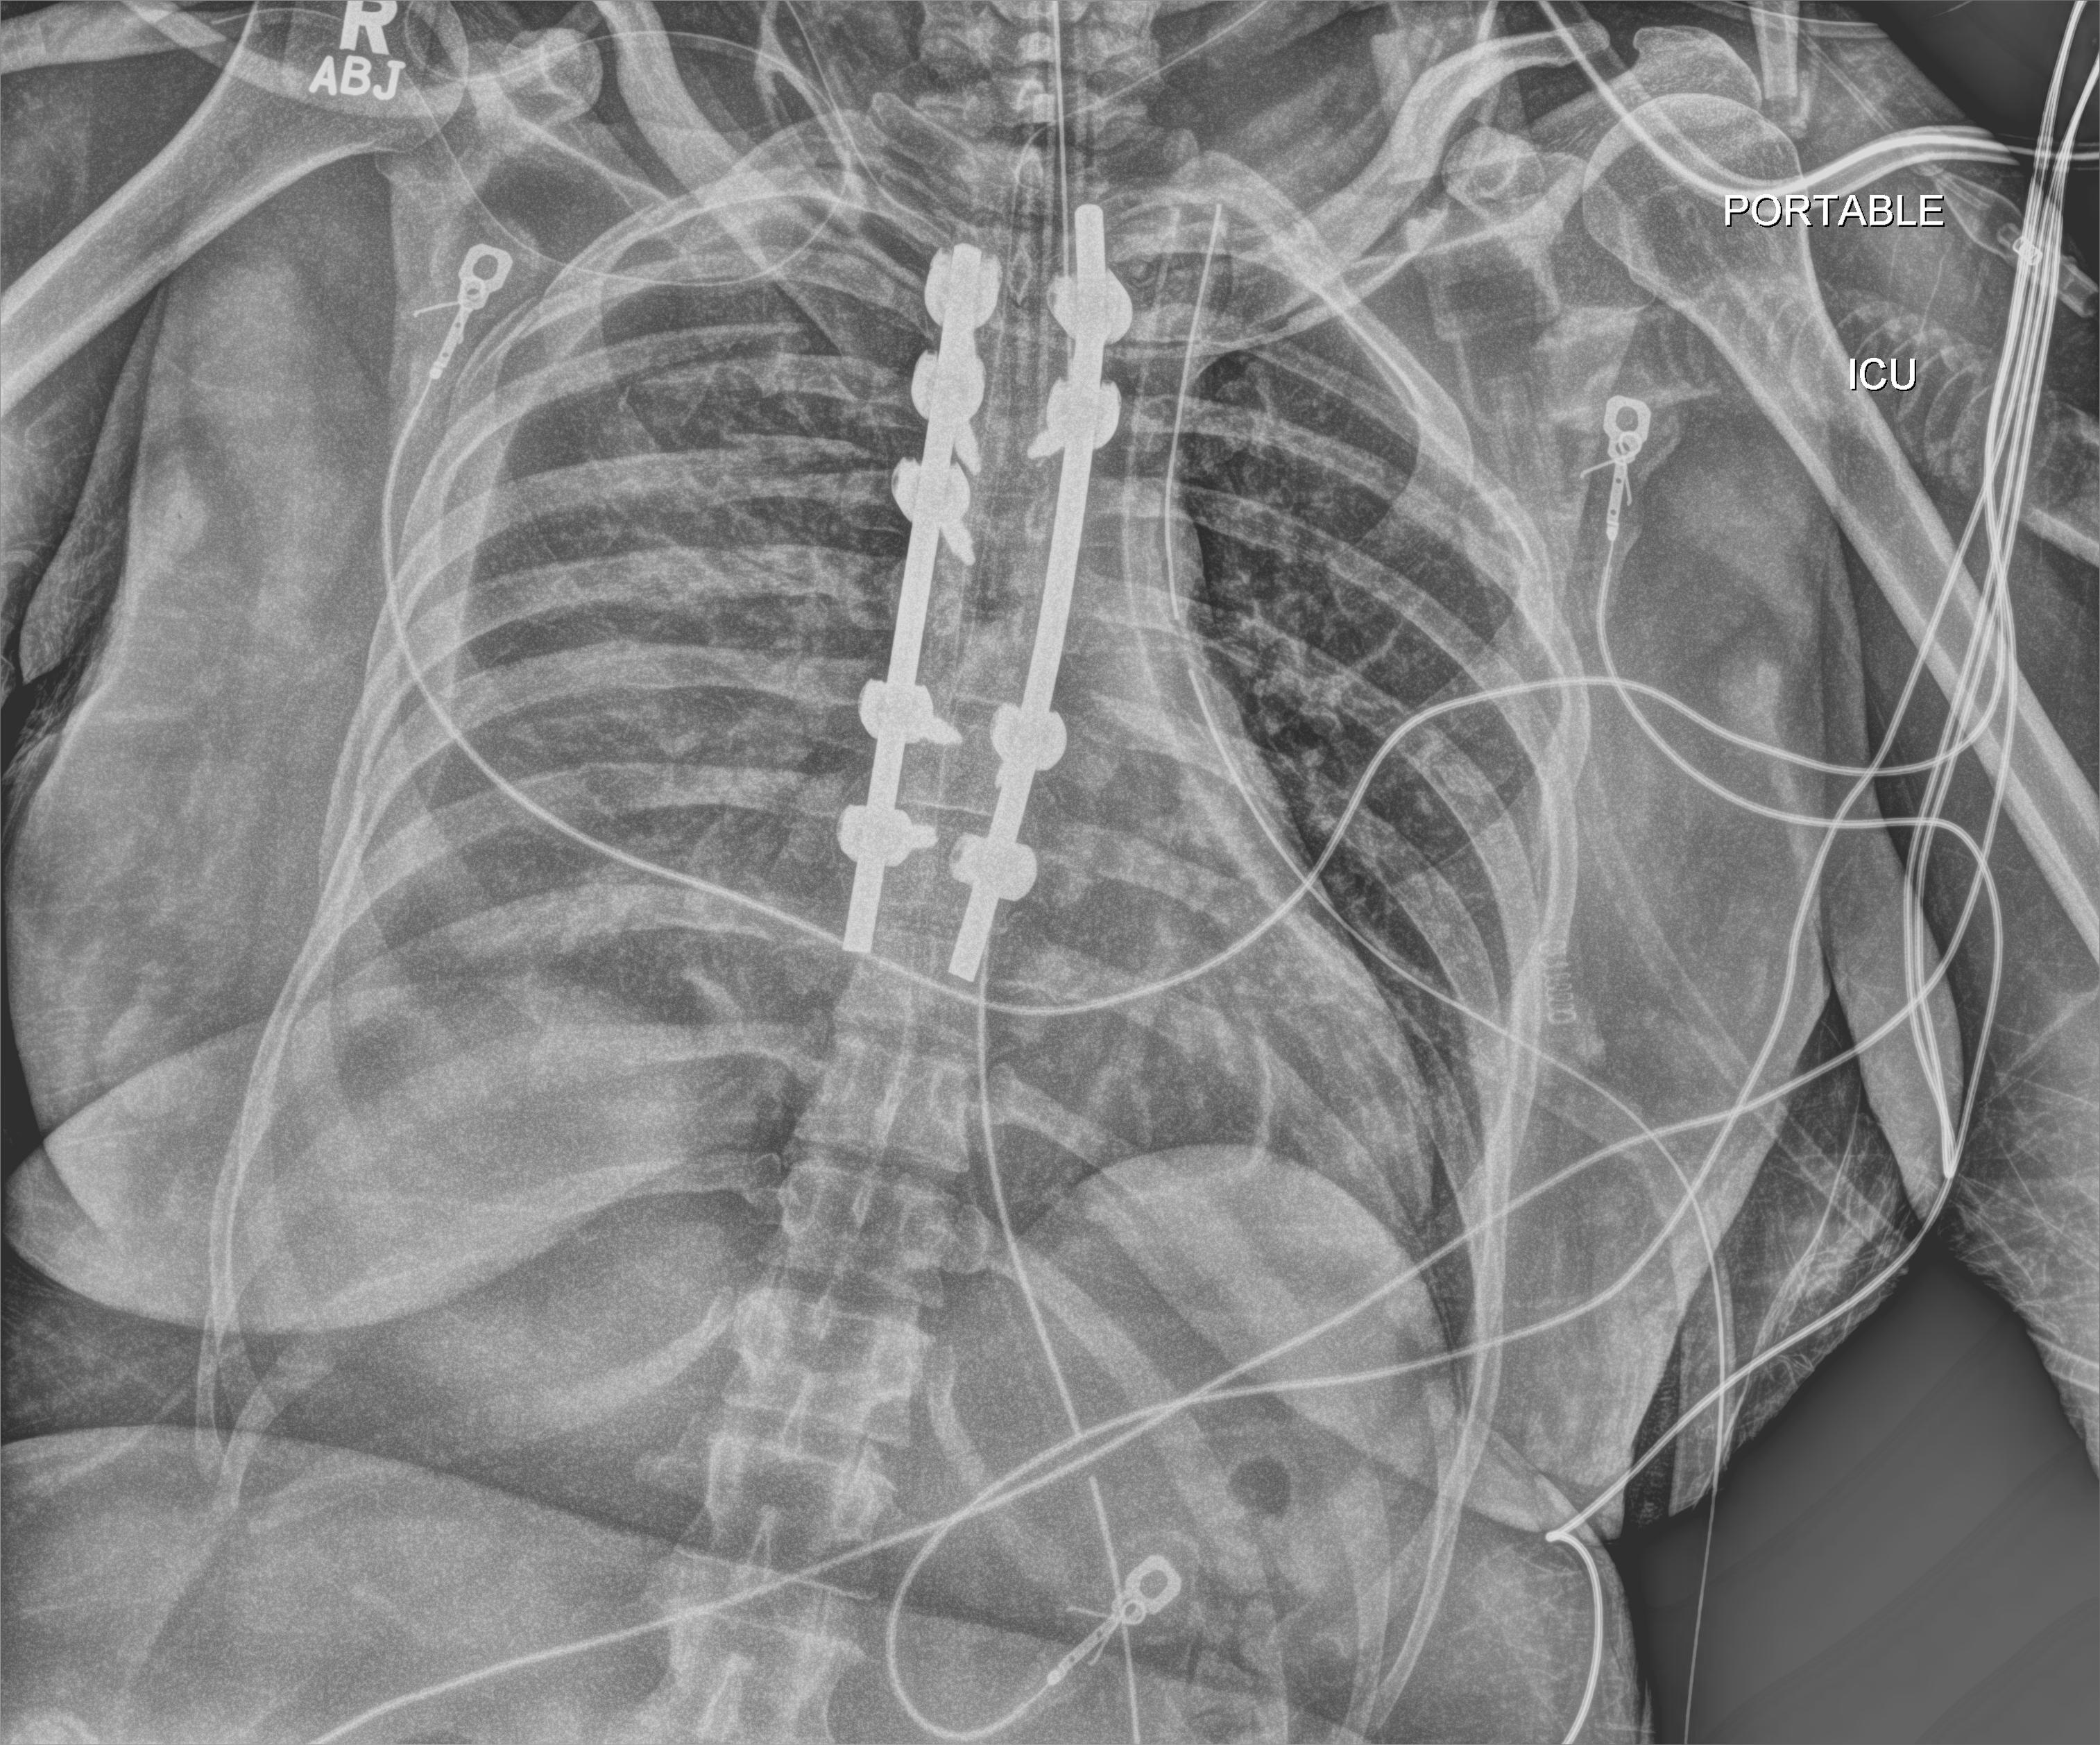
View: AP
Implant manufacturer: orthofix firebird